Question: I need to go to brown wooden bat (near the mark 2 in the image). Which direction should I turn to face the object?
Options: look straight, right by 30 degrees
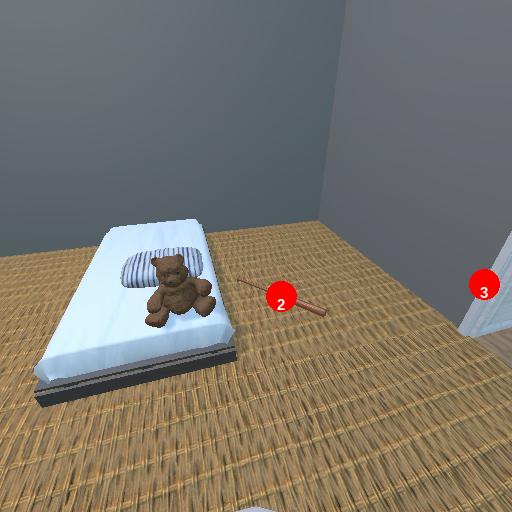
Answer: look straight